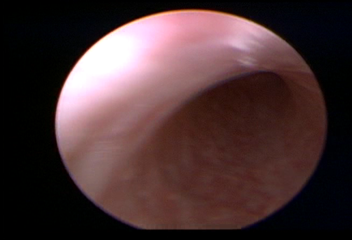
Modality: WLC
Class: Normal mucosa
Bladder cancer association: No